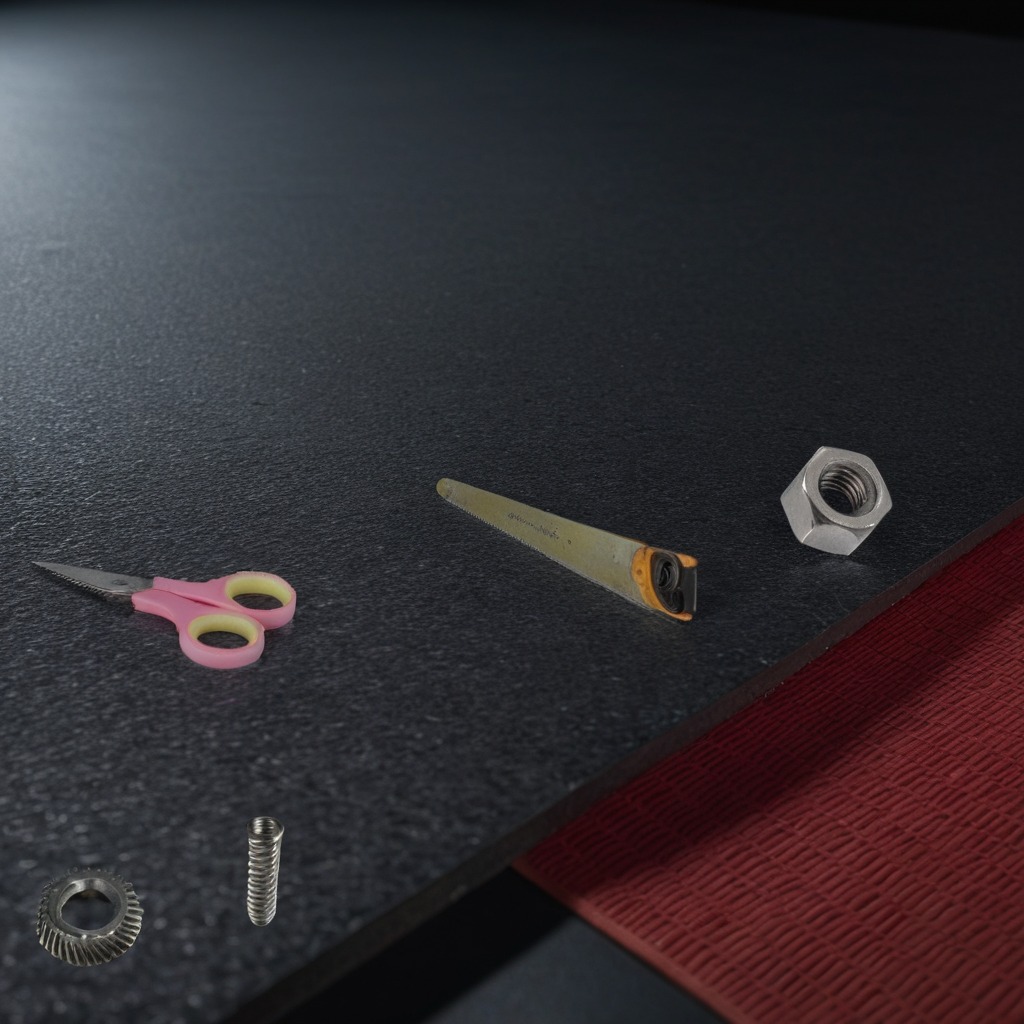
A steel gear with teeth, a coiled metal spring, a handheld metal saw, a metal nut, and a pair of scissors are lying on the granite tabletop.